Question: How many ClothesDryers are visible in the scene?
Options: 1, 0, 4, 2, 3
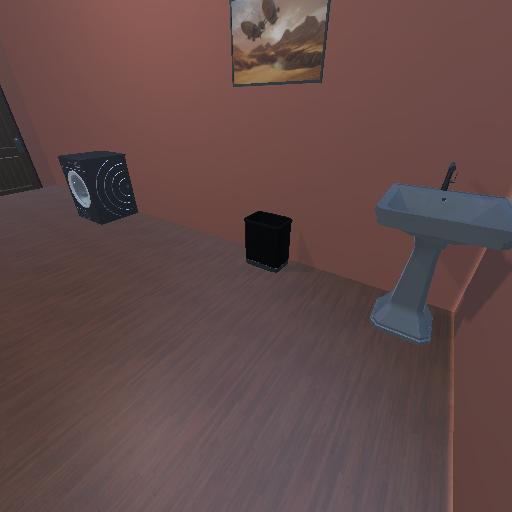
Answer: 1